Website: lowes
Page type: delivery-shipping
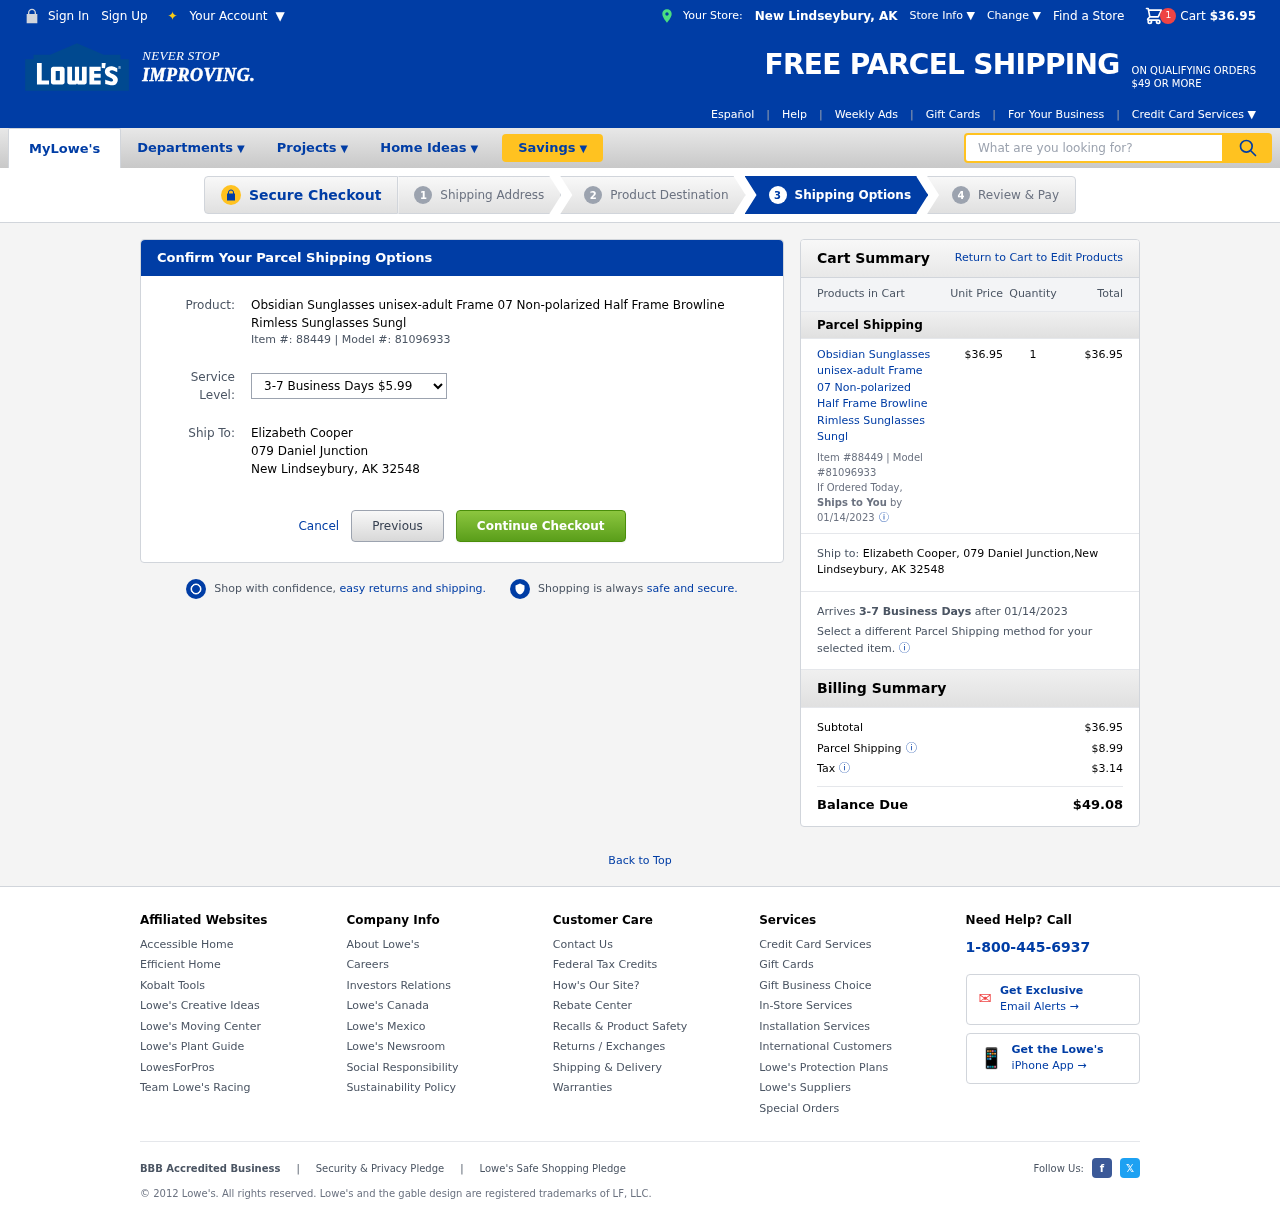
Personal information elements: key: PII_CITY
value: New Lindseybury
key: PII_FULLNAME
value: Elizabeth Cooper
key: PII_POSTCODE
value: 32548
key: PII_STATE_ABBR
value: AK
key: PII_STREET
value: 079 Daniel Junction
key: PII_FULLNAME2
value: Elizabeth Cooper
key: PII_CITY2
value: New Lindseybury
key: PII_STATE_ABBR2
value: AK
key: PII_POSTCODE_FULL
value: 32548
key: PII_POSTCODE_NUMERIC
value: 32548
Product elements: key: PRODUCT1_NAME
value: Obsidian Sunglasses unisex-adult Frame 07 Non-polarized Half Frame Browline Rimless Sunglasses Sungl
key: PRODUCT1_PRICE
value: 36.95
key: PRODUCT1_QUANTITY
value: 1
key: PRODUCT1_ITEM_NUMBER
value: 88449
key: PRODUCT1_MODEL_NUMBER
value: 81096933
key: PRODUCT1_NAME2
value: Obsidian Sunglasses unisex-adult Frame 07 Non-polarized Half Frame Browline Rimless Sunglasses Sungl
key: PRODUCT1_ITEM_NUMBER2
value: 88449
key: PRODUCT1_MODEL_NUMBER2
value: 81096933
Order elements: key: ORDER_SUBTOTAL
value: $36.95
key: ORDER_DELIVERY_DATE
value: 01/14/2023
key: ORDER_ITEM_TOTAL
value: $36.95
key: ORDER_DELIVERY_DATE2
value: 01/14/2023
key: ORDER_SHIPPING_COST
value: $8.99
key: ORDER_TAX
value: $3.14
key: ORDER_TOTAL
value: $49.08
Search elements: key: HEADER_SEARCH
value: What are you looking for?